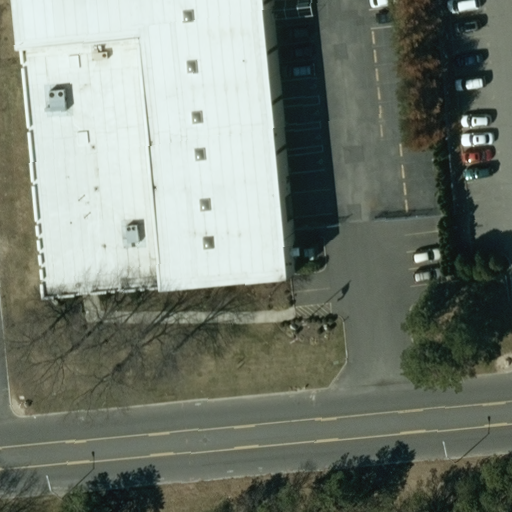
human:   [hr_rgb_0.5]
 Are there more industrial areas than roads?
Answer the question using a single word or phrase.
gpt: no

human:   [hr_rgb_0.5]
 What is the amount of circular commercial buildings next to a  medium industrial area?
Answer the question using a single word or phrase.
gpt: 0

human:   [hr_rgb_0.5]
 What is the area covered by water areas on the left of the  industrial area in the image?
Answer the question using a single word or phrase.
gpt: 0m2

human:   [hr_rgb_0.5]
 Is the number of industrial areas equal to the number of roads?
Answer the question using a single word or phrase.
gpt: no

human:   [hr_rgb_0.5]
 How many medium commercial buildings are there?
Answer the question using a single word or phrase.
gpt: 0

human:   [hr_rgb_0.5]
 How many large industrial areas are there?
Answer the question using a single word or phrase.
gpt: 1

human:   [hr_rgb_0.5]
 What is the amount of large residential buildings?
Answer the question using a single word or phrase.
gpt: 0

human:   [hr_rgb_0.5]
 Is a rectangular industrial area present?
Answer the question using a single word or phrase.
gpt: yes

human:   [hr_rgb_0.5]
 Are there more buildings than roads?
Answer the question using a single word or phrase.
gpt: no

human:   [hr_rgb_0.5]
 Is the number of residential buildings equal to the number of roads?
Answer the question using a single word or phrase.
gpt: no

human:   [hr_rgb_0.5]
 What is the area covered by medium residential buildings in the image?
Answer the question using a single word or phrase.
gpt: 0m2

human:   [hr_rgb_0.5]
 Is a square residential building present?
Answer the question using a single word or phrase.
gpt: no

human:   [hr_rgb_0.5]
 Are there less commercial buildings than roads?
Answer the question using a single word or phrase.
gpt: yes

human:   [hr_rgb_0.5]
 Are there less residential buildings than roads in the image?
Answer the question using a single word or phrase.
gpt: yes

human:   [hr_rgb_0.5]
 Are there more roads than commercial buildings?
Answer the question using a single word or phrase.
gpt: yes

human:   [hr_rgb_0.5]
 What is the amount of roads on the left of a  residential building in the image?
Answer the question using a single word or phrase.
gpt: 0

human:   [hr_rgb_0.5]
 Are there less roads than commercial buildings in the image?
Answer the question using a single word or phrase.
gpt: no

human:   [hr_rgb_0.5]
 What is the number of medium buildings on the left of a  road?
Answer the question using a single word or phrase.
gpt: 0

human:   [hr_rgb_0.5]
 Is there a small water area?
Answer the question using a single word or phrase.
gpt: no

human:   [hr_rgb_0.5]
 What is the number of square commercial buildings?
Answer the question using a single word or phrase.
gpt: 0

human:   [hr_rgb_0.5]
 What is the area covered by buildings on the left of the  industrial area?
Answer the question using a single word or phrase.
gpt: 0m2

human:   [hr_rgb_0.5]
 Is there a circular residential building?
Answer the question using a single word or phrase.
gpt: no

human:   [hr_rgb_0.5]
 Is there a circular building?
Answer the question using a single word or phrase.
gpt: no

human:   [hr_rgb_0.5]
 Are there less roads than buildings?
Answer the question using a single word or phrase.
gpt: no

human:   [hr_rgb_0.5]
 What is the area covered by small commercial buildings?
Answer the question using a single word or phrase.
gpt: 0m2

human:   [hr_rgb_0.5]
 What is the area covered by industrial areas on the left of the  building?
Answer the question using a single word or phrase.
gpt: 10623m2

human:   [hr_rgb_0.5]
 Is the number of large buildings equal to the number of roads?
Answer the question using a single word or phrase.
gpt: no

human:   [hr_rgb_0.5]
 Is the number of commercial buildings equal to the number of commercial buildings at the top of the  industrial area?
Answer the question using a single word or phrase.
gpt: yes

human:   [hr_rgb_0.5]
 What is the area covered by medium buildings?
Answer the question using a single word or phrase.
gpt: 0m2

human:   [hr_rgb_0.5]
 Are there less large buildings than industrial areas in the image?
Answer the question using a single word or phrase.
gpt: no

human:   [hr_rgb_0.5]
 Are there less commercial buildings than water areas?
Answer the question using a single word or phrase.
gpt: no

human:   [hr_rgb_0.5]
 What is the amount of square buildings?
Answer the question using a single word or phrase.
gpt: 0

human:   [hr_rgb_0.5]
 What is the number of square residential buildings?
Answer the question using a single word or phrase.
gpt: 0

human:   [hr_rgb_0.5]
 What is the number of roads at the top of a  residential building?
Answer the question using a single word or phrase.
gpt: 0

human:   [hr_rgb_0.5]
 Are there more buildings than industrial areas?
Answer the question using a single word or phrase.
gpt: no

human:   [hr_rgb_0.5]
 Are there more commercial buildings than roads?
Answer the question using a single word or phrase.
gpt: no